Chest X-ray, AP view. Patient: 40 years old, sex F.
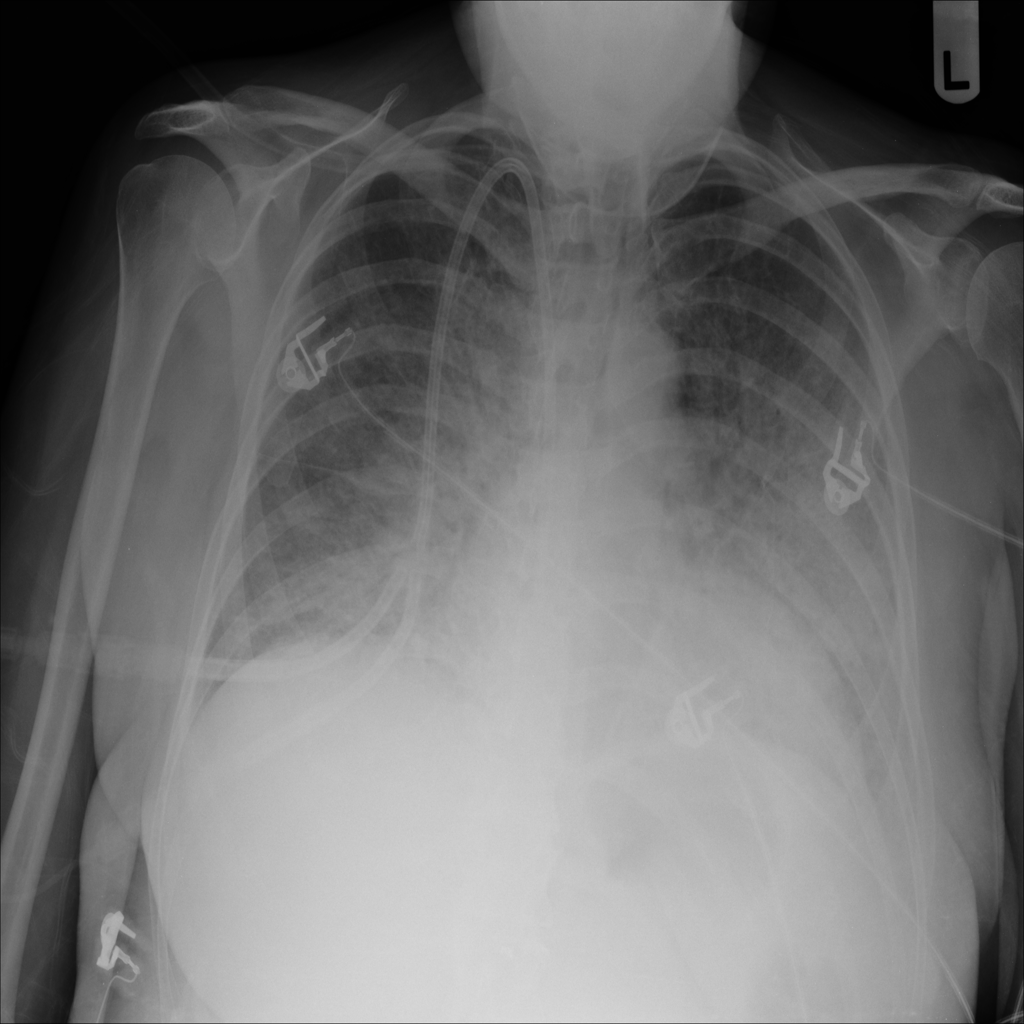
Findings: Edema, Effusion, Pleural_Thickening